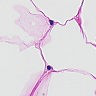
Metastatic tissue present: no